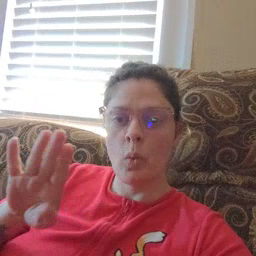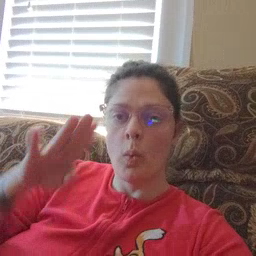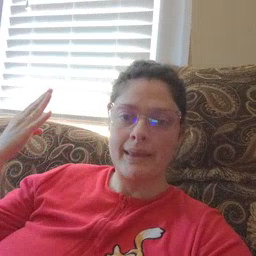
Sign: open